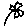
Label: flower